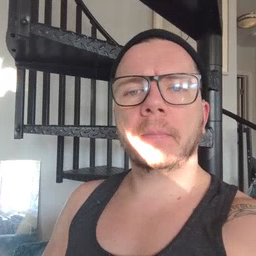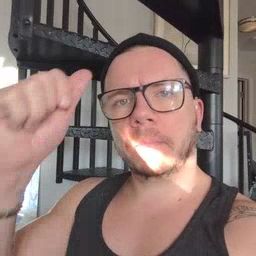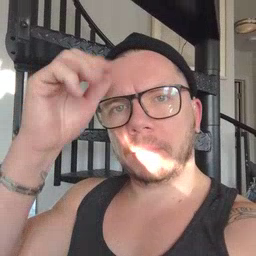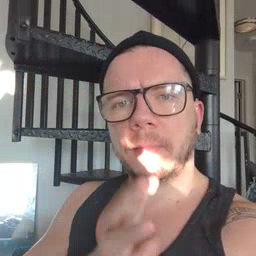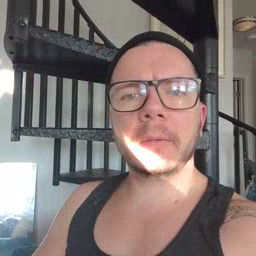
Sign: man